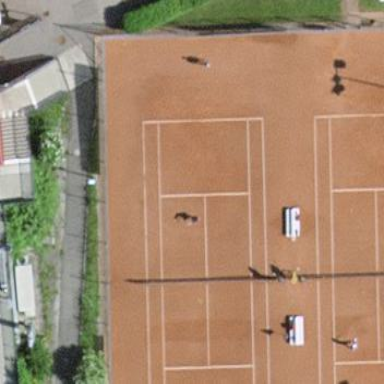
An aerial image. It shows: Tennis court on the leisure land pitch.